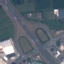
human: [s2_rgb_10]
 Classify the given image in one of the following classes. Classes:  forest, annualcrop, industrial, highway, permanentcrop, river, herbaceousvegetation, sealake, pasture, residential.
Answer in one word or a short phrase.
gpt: Highway